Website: ulta-beauty
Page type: payment
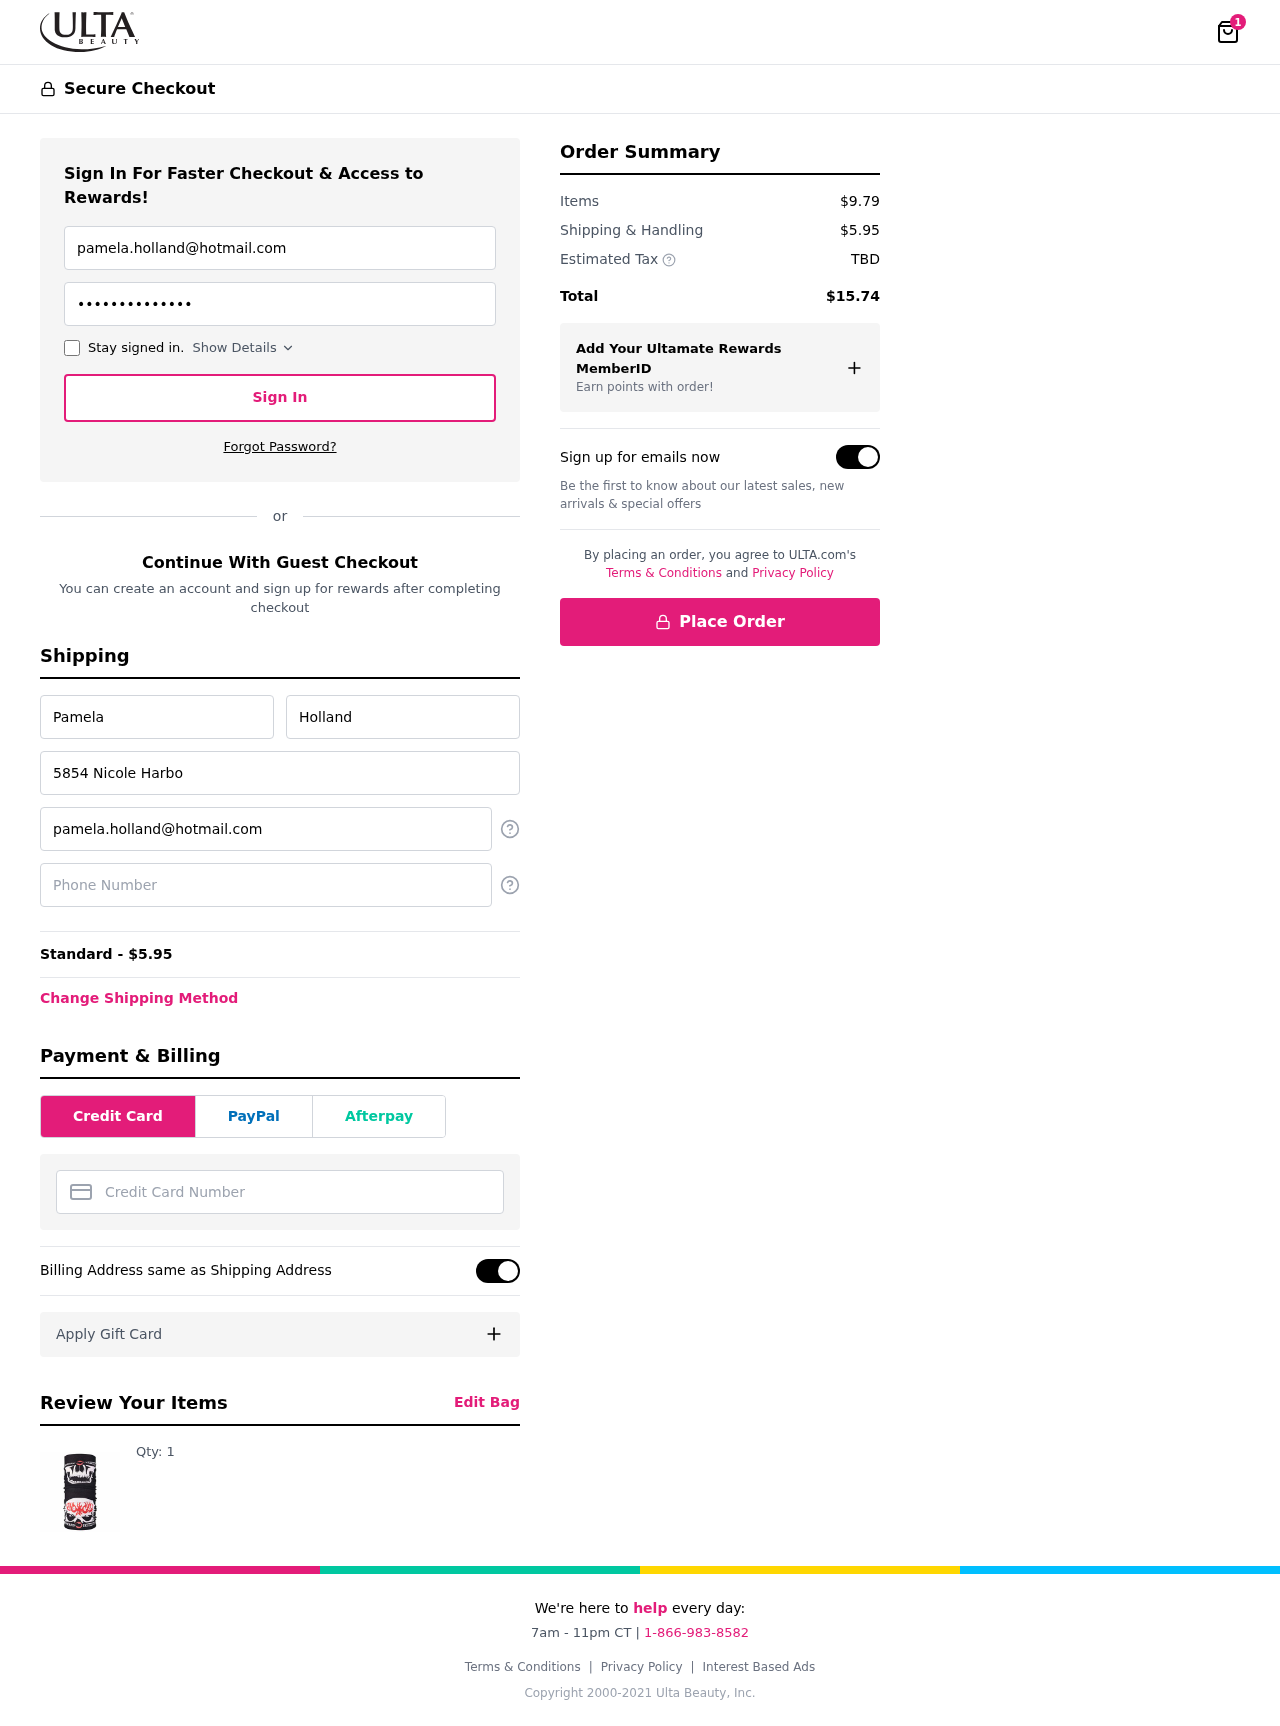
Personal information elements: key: PII_CARD_NUMBER
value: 2707 2487 0750 2925
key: PII_EMAIL
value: pamela.holland@hotmail.com
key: PII_FIRSTNAME
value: Pamela
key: PII_LASTNAME
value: Holland
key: PII_PHONE
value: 6357819992
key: PII_STREET
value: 5854 Nicole Harbors Suite 370
Product elements: key: PRODUCT1_QUANTITY
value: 1
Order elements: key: ORDER_NUM_ITEMS
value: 1
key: ORDER_SHIPPING_COST
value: $5.95
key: ORDER_SHIPPING_COST
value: Standard - $5.95
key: ORDER_SUBTOTAL
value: $9.79
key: ORDER_TAX
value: TBD
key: ORDER_TOTAL
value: $15.74